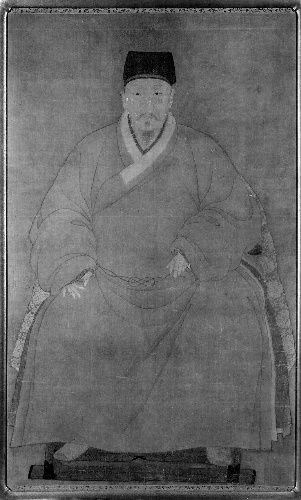
Title: 明   佚名  人物肖像 圖  鏡面|Portrait of a Gentleman
Artist: Unidentified artist
Date: late 16th–early 17th century
Object type: Framed painting
Classification: Paintings
Medium: Framed painting; ink and color on silk
Culture: China
Period: Ming dynasty (1368–1644)
Dimensions: 61 7/8 x 36 7/8 in. (157.2 x 93.7 cm)
Department: Asian Art
Credit line: Gift of Jackson E. Reynolds, 1951
Accession year: 1951
Repository: Metropolitan Museum of Art, New York, NY
Tags: Men|Portraits